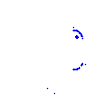
Particle: pion